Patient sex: M
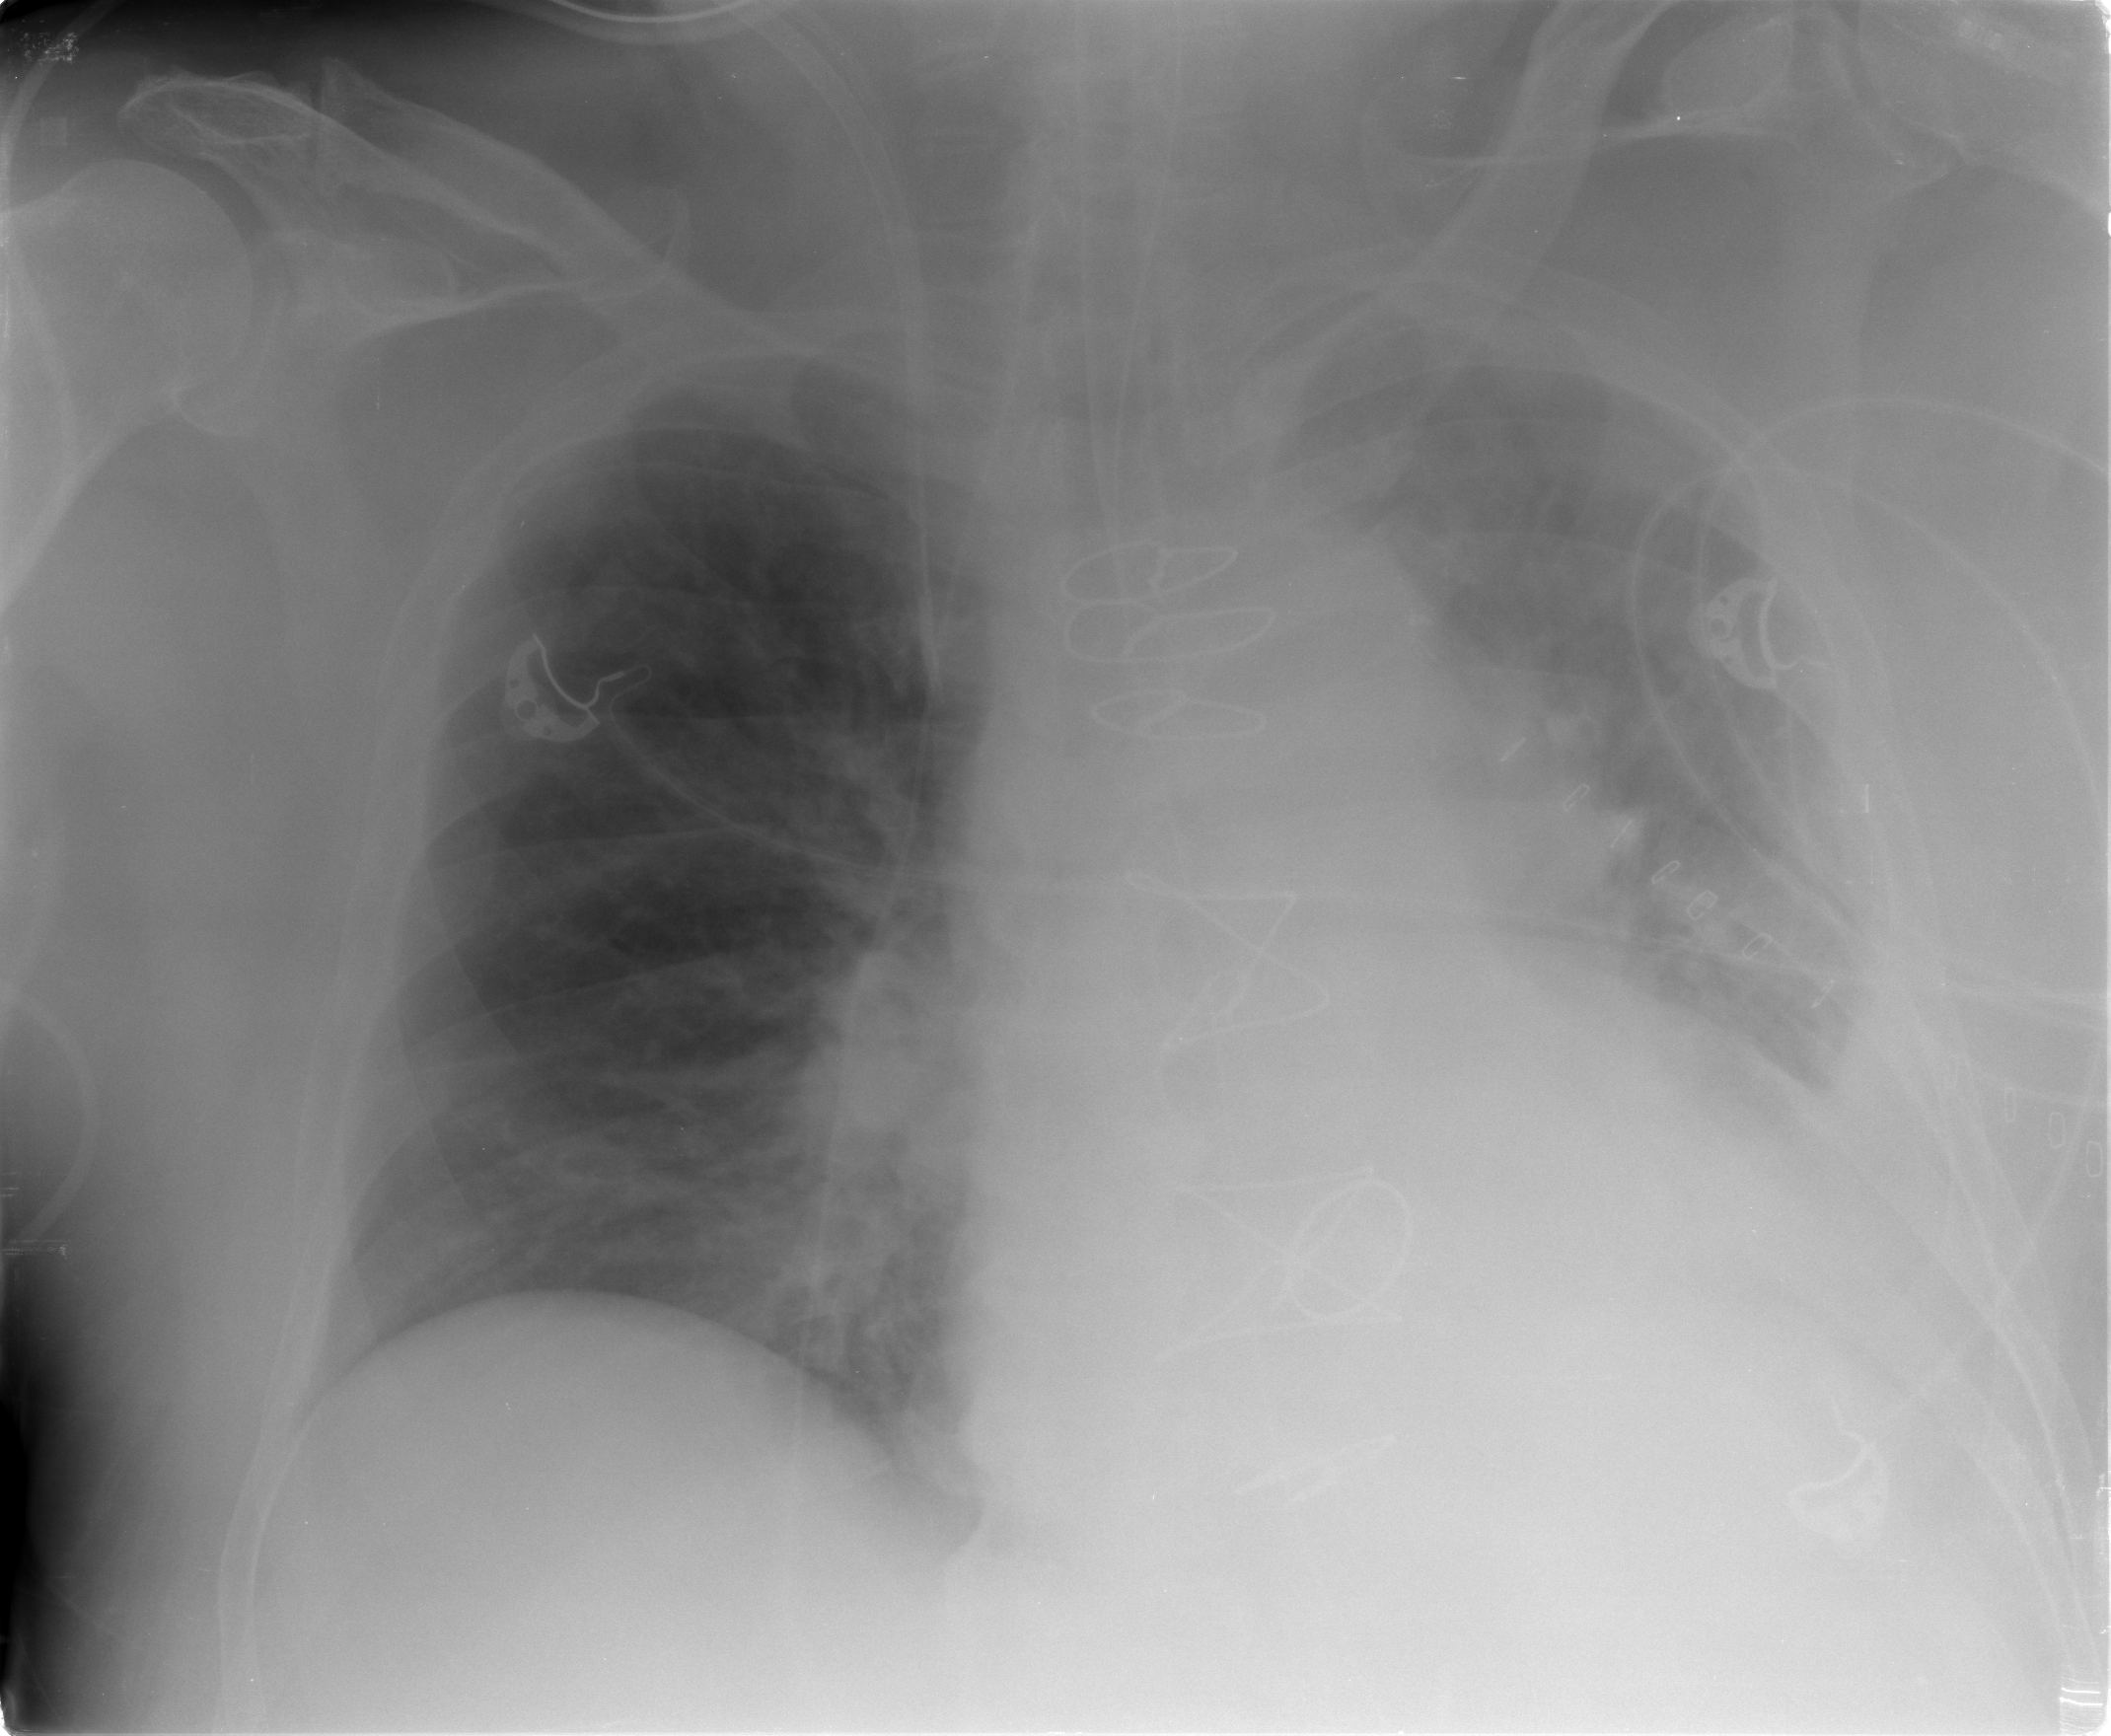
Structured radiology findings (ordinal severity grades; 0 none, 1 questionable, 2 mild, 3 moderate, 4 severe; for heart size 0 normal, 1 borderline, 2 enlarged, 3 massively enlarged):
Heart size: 2
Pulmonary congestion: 3
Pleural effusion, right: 1
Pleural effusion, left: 3
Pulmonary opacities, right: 0
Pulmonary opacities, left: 1
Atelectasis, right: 2
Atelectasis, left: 3